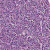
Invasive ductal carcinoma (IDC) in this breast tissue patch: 1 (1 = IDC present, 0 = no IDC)